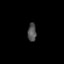
Tissue: lung
Cell type: Endothelial cells
Senescence score: 0.5694
Nuclear area (px): 159
Mean DAPI intensity: 78.277